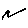
Label: zigzag